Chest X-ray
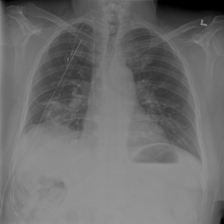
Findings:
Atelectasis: negative
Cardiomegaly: negative
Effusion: negative
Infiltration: negative
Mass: negative
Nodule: negative
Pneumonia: negative
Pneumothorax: negative
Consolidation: negative
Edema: negative
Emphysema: negative
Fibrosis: negative
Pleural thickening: negative
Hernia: negative